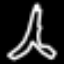
Label: The Eiffel Tower